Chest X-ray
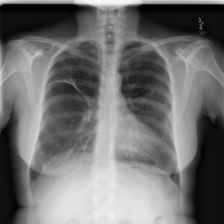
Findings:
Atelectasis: negative
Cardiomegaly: negative
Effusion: negative
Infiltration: negative
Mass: negative
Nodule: negative
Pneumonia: negative
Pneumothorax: negative
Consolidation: negative
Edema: negative
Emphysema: negative
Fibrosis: negative
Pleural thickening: negative
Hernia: negative